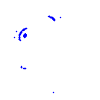
Particle: proton